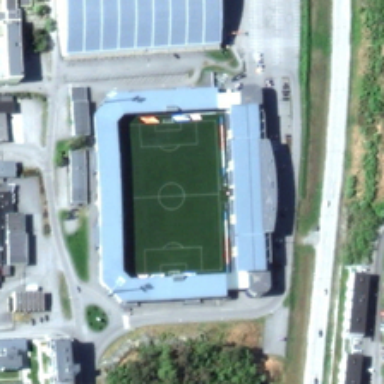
Some buildings and green trees are around a stadium .